Question: Given the BigQuery table:

And the following client side code:
'''
private void testTypes(Iterable<TableRow> table) {
for(TableRow tr: table){
Object x = tr.get("an_integer");
Object y = tr.get("a_float");
Object z = tr.get("a_string");
System.out.println(x.getClass().getTypeName());
System.out.println(y.getClass().getTypeName());
System.out.println(z.getClass().getTypeName());
}
}
'''
It produces:
'''
java.lang.String
java.lang.Double
java.lang.String
'''
Why is a String returned for an INTEGER?
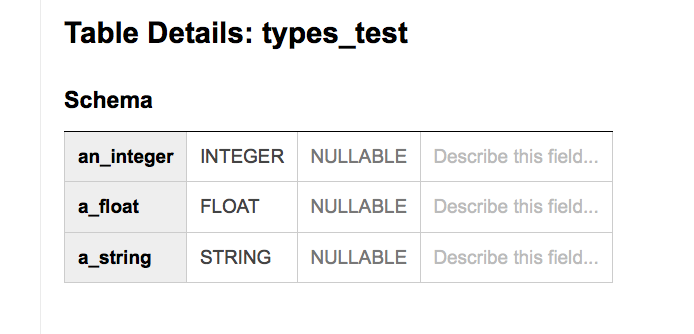
Answer: Seems you got two comments explaining the behavior. I will copy them here to put a real answer to your question
From <URL> :
"I can answer DOUBLE for FLOAT thing - it is just a terminology. In BigQuery, FLOAT means 64 bit floating number (same in many other commercial databases), and in Java, Double means 64 bit floating number."
From <URL> :
" I can answer STRING for INTEGER thing. Some languages (Javascript) represents all numbers as floating point, which means that not all 64 bit integers can be represented. To avoid this accidental rounding, INTEGERs are always quoted when on the wire. This results in them appearing as String in Java"